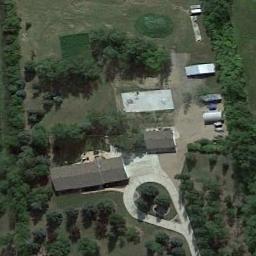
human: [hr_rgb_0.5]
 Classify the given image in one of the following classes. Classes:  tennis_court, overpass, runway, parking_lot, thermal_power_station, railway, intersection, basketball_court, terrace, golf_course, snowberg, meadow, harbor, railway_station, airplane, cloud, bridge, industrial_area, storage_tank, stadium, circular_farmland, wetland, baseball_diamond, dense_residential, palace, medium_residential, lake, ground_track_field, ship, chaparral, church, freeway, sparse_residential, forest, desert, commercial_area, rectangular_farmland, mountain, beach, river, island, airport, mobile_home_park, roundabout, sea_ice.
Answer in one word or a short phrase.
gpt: sparse_residential